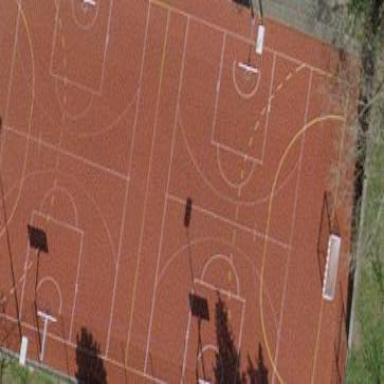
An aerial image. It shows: Basketball court on pitch.